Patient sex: F
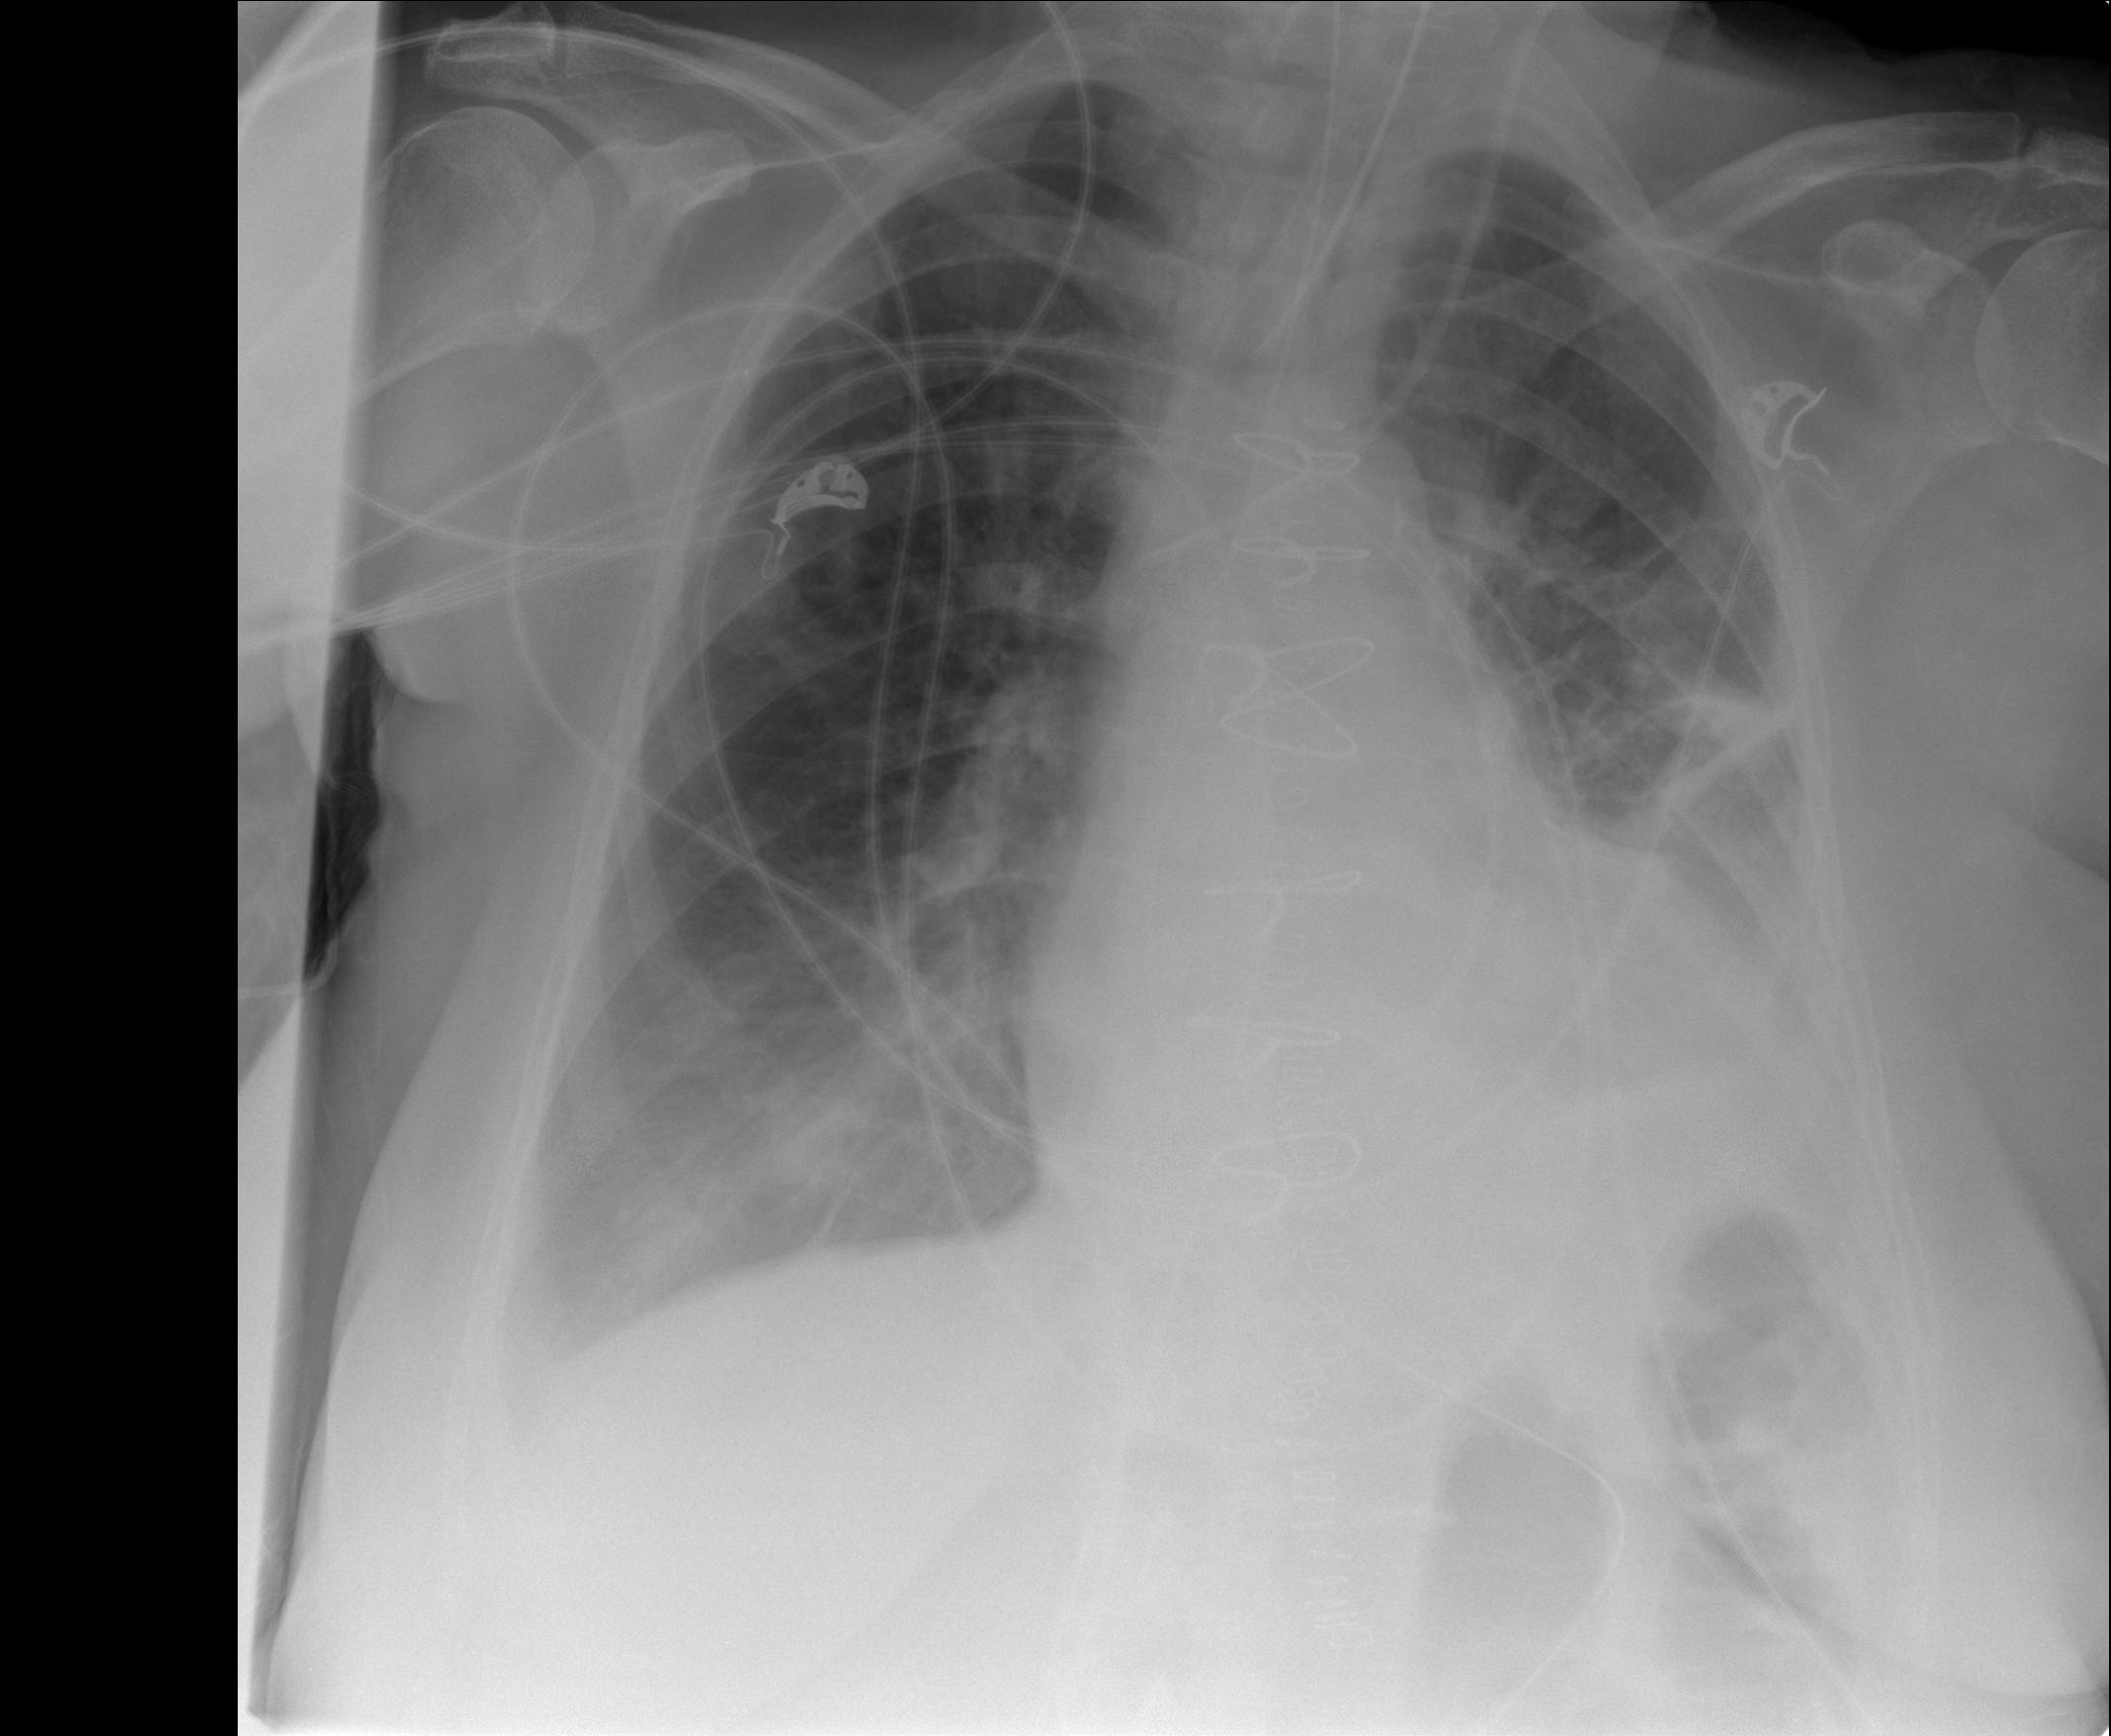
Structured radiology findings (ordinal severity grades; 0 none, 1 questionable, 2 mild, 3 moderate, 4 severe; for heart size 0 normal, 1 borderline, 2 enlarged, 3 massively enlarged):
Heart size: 2
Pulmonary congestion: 2
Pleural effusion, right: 2
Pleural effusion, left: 2
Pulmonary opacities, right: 1
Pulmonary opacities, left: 0
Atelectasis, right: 2
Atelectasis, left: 2